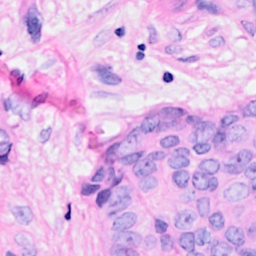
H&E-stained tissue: Breast